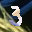
Label: 3